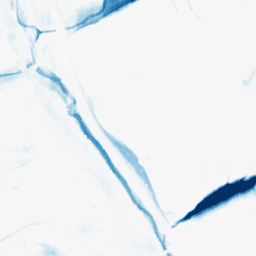
Category: morphological
Decomposition family: morphological_ellipse
Decomposition parameters: operation: closing
width: 30
height: 5
Upsampling method: bicubic_16x
Upsampling parameters: scale: 16
Upsampling scale: 16